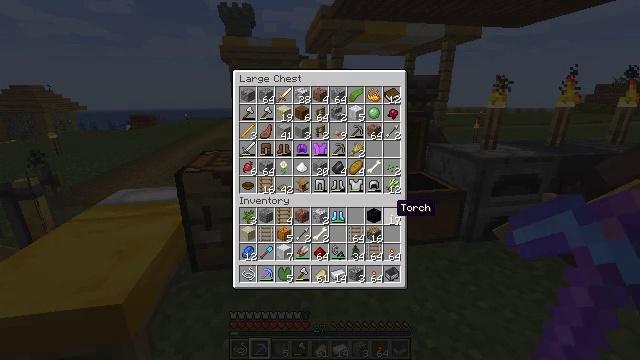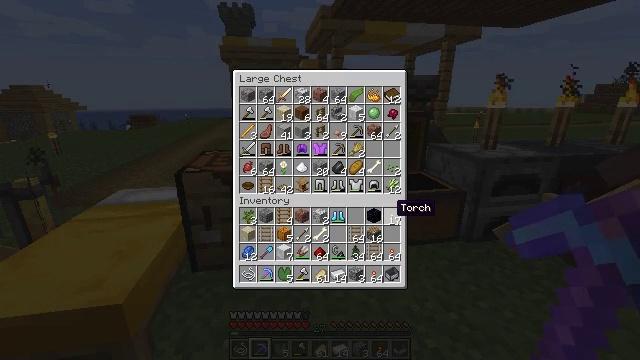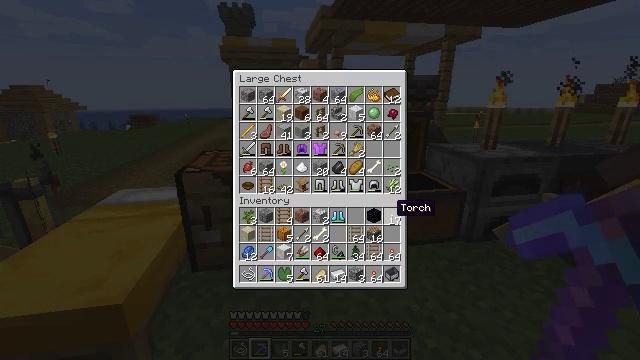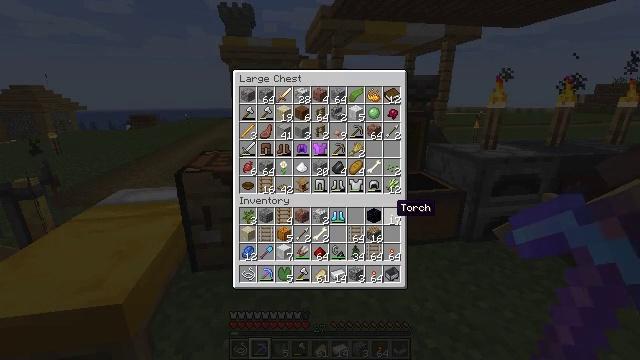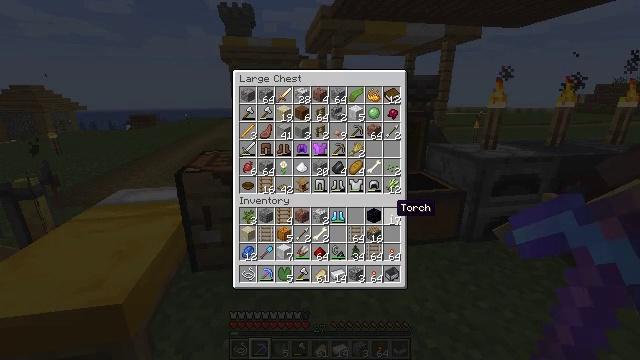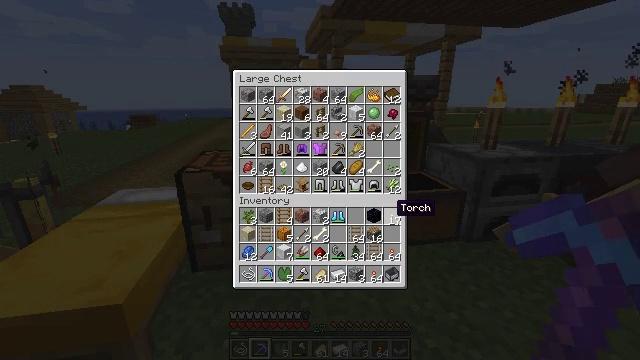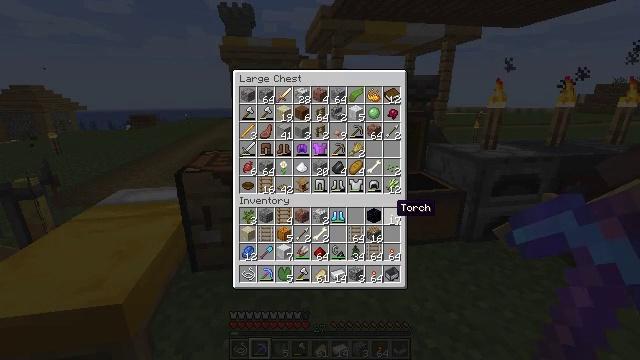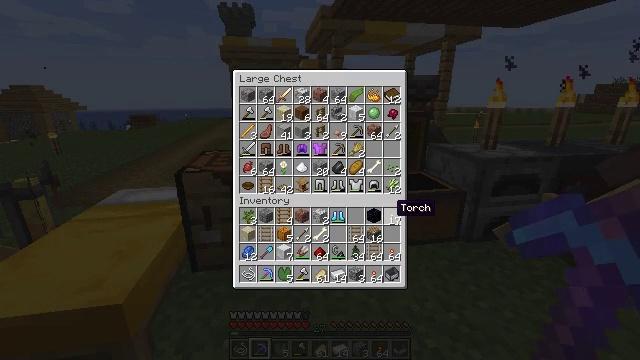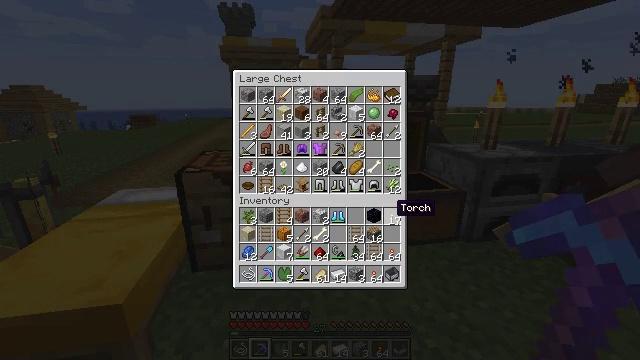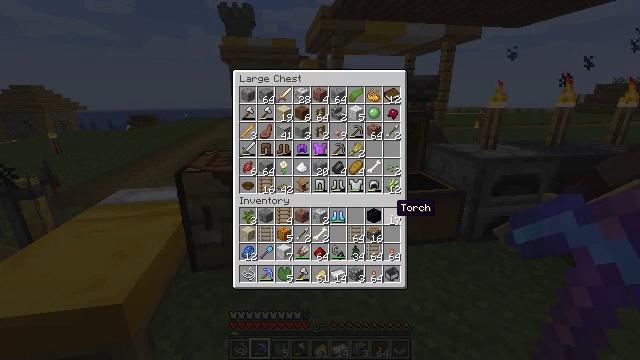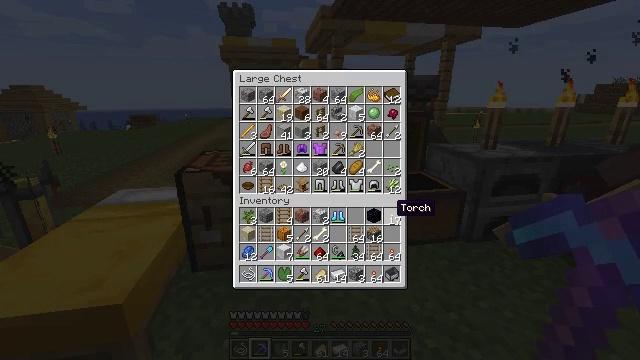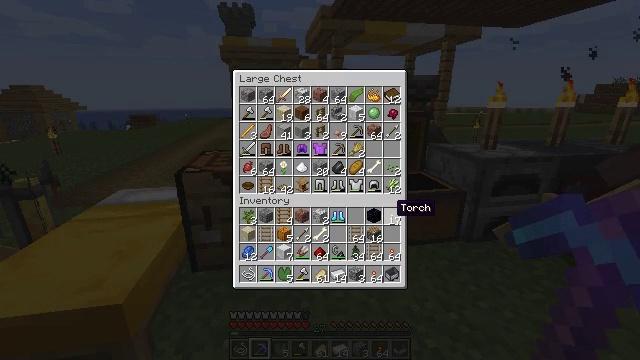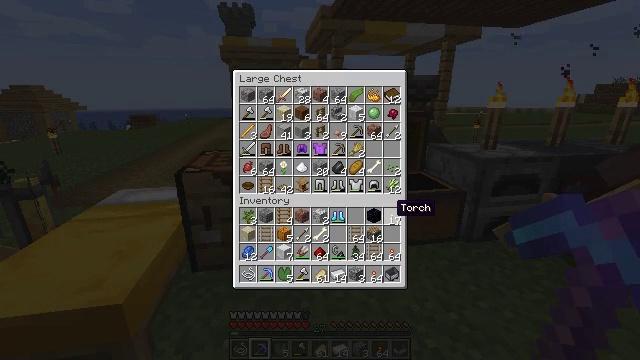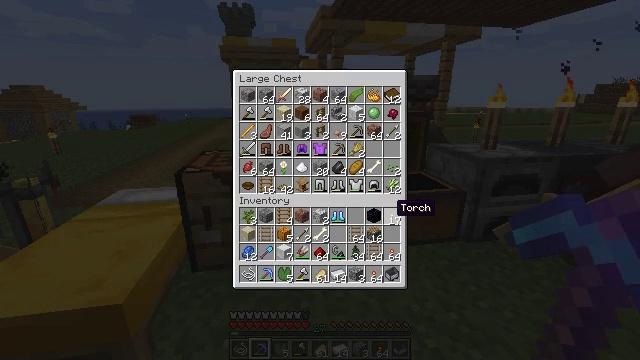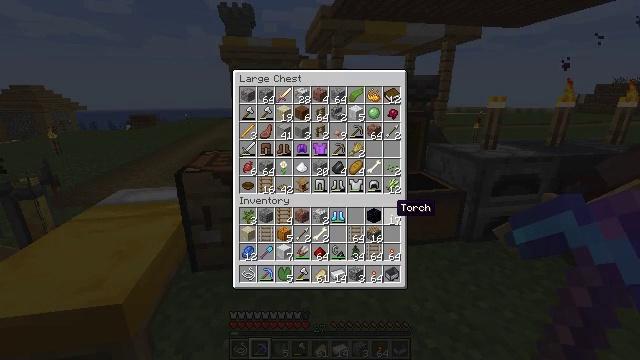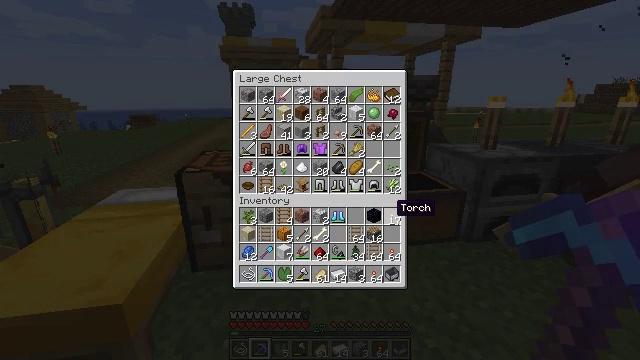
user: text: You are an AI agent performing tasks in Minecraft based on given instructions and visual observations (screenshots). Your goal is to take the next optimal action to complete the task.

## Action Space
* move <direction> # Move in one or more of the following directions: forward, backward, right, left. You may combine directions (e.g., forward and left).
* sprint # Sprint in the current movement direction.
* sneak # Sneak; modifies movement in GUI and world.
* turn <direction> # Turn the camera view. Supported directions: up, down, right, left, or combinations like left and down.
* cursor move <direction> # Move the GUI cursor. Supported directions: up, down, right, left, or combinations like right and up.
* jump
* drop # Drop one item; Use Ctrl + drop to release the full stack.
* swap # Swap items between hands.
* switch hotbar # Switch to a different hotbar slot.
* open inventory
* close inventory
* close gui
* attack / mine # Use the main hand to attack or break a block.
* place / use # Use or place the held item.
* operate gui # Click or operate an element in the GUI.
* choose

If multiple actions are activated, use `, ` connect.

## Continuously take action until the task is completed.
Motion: motion action
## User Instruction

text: Use the crafting table to craft a repeater.
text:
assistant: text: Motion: no_op
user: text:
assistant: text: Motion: no_op
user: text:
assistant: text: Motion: no_op
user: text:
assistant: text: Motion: no_op
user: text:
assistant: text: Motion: no_op
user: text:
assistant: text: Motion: no_op
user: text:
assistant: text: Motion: no_op
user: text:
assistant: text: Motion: no_op
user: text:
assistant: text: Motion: no_op
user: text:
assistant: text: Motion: no_op
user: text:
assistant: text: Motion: no_op
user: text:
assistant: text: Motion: no_op
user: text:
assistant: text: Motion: no_op
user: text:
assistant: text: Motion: no_op
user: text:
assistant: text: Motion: no_op
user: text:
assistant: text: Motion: no_op
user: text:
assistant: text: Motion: no_op
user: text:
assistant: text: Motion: no_op
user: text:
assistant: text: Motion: no_op
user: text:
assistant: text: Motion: no_op
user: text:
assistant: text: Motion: no_op
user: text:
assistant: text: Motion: no_op
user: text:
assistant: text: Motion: no_op
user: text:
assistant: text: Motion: no_op
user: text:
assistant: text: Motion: no_op
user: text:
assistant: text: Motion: no_op
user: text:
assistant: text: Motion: no_op
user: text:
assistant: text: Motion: no_op
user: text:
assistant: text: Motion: no_op
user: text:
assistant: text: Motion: no_op